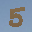
Label: 5